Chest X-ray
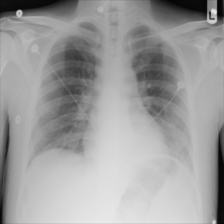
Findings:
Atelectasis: positive
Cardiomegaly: negative
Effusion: positive
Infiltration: positive
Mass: negative
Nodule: negative
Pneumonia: negative
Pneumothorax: negative
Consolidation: negative
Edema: negative
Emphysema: negative
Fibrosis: negative
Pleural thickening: negative
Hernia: negative